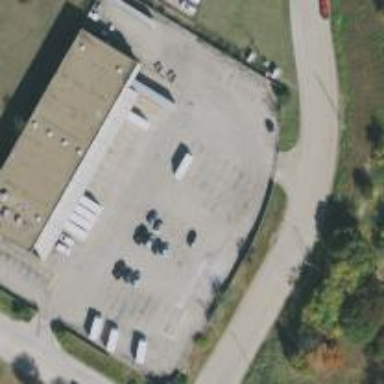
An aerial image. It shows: Warehouse.